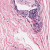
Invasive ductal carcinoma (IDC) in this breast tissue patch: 0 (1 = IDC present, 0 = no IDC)